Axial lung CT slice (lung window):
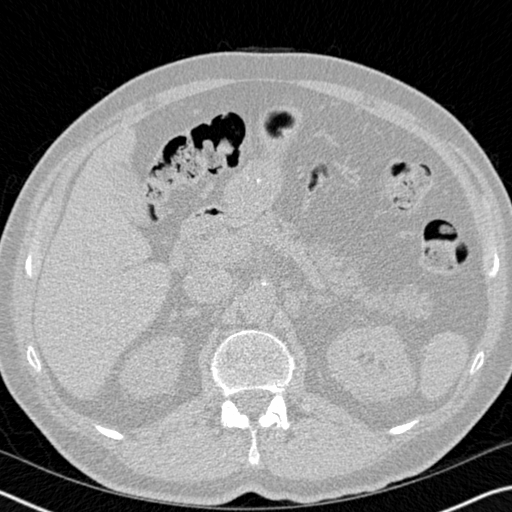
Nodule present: no